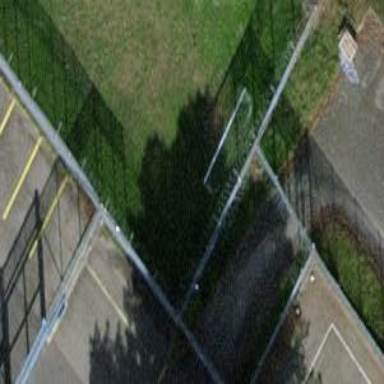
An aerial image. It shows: Chain link fence is in the scene.